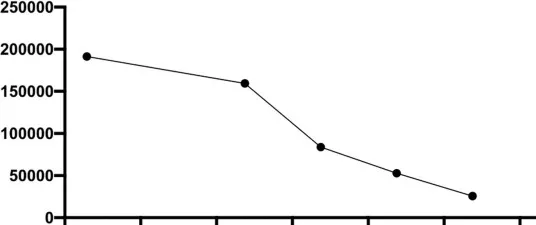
Effect of immune modulation on biomarkers, organ dysfunction, and cytokine levels during HSV-associated secondary HLH. , ferritin levels.
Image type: pathology (masson_trichrome)